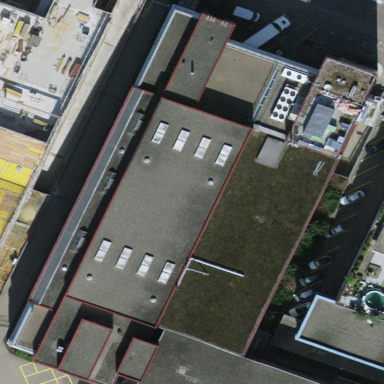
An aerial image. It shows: Industrial building with flat roof.